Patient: sex M, age 54
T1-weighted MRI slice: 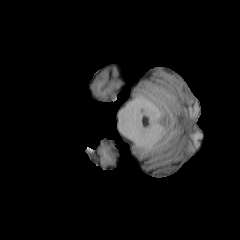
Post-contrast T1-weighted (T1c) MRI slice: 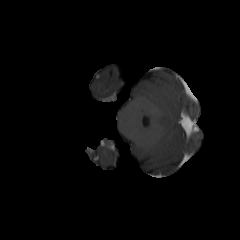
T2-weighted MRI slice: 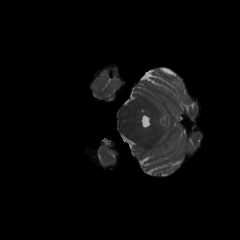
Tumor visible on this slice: no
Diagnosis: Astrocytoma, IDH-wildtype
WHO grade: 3